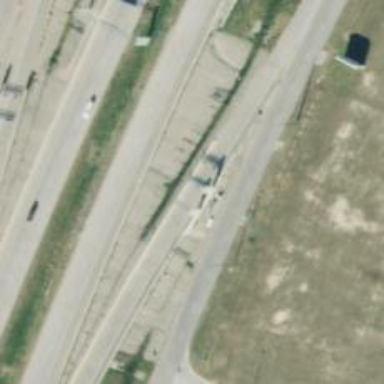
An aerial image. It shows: Toll gantry on the road.